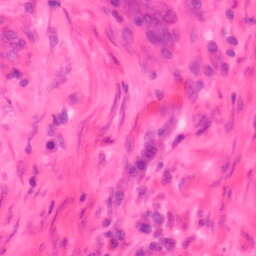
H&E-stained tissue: Colon